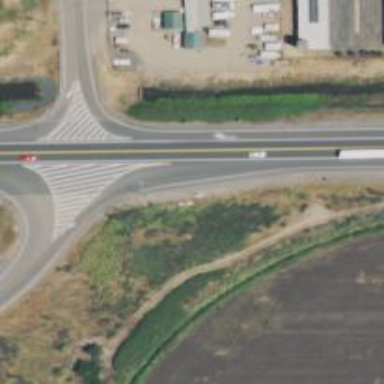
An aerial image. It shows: Asphalt road designated as trunk highway.